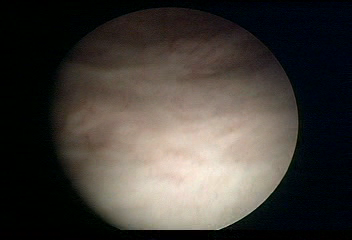
Modality: WLC
Class: Normal mucosa
Bladder cancer association: No